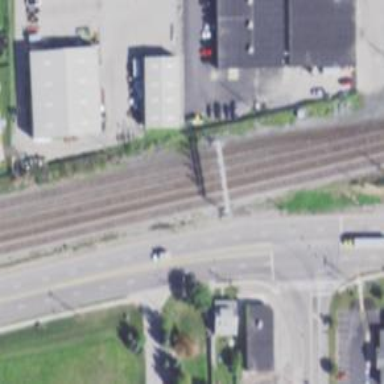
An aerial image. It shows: Railway signal.